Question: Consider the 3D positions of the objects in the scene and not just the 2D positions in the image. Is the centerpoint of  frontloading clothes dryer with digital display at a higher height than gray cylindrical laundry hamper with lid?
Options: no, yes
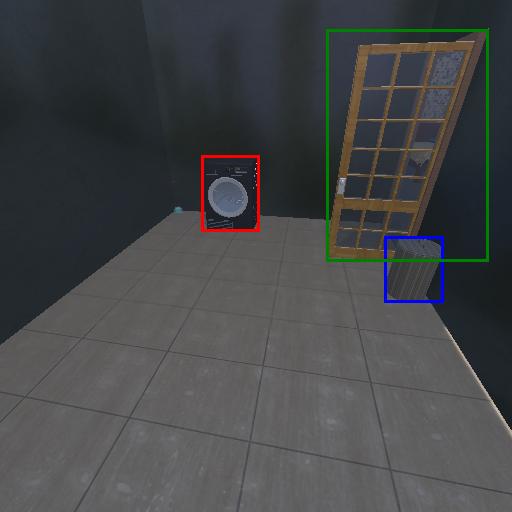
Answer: no